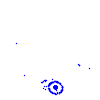
Particle: electron